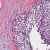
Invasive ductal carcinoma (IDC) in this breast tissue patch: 1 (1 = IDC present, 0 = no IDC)